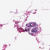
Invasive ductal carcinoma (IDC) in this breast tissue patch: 0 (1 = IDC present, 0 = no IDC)